Question: My application has a main activity which can spawn one of four list activities, the goal is to have the user select items from the lists one after another and upon 'submit' from the main activity push those choices to a database.
I am not using a list view for the other activities as it wouldn't allow for a 'done' button on the same screen.
So far this is what I have
'''
protected void onCreate(Bundle savedInstanceState) {
super.onCreate(savedInstanceState);
setContentView(R.layout.main);
button1 = (Button) findViewById(R.id.listOneSub);
button2 = (Button) findViewById(R.id.listTwoSub);
button3 = (Button) findViewById(R.id.listThreeSub);
button4 = (Button) findViewById(R.id.listFourSub);
button1.setOnClickListener(this);
button2.setOnClickListener(this);
button3.setOnClickListener(this);
button4.setOnClickListener(this);
}
public void onClick(View v) {
if (v == button1) {
startActivity(new Intent("net.learn2develop.SecondActivity"));
} else if (v == button2) {
startActivity(new Intent("net.learn2develop.ThirdActivity"));
} else if (v == button3) {
startActivity(new Intent("net.learn2develop.FourthActivity"));
} else if (v == button4) {
startActivity(new Intent("net.learn2develop.FifthActivity"));
}
}
'''
'''
String [] lstOne;
public void onCreate(Bundle savedInstanceState){
super.onCreate(savedInstanceState);
setContentView(R.layout.secondactivity);
ListView lstView = (ListView)findViewById(R.id.android_listOne);
lstView.setChoiceMode(ListView.CHOICE_MODE_MULTIPLE);
//lstView.setTextFilterEnabled(true);
lstOne = getResources().getStringArray(R.array.one);
lstView.setAdapter(new ArrayAdapter<String>(this, android.R.layout.simple_list_item_checked, lstOne));
}
public void onClick(View view){
ListView lstView = (ListView)findViewById(R.id.android_listOne);
String itemsSelected = "Selected items:
";
for(int i=0; i<lstView.getCount(); i++){
if(lstView.isItemChecked(i)){
itemsSelected += lstView.getItemAtPosition(i) + "
";
}
}
Toast.makeText(this, itemsSelected, Toast.LENGTH_LONG).show();
finish();
}
'''
The lists are being generated from the 'strings.xml' file. I would like to update the main view under the buttons to display what has been chosen from each list before submitting.

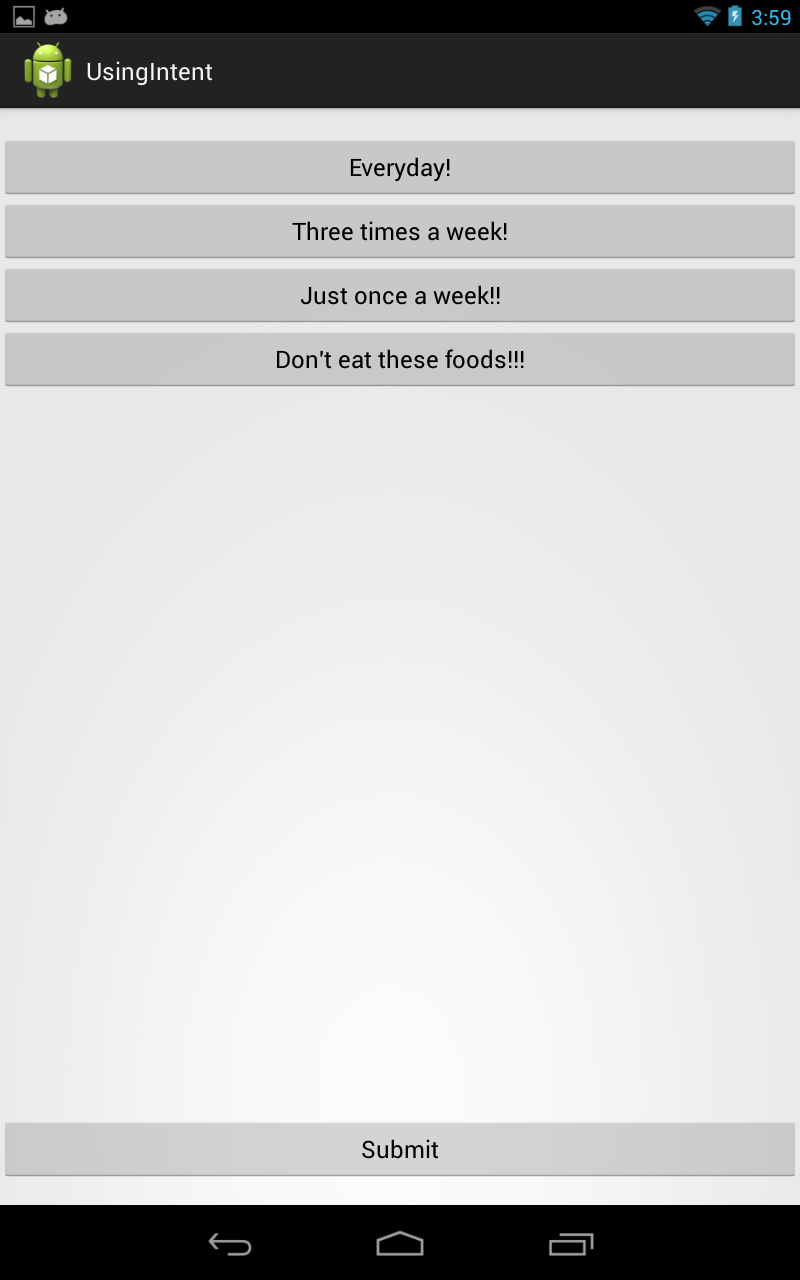
Answer: Use 'startActivityForResult' instead of 'startActivity' and 'onActivityResult' will be called on your main.
I would also suggest merging these 4 classes into 1 and sending identifier of string array you want to display. Code duplication is very bad.